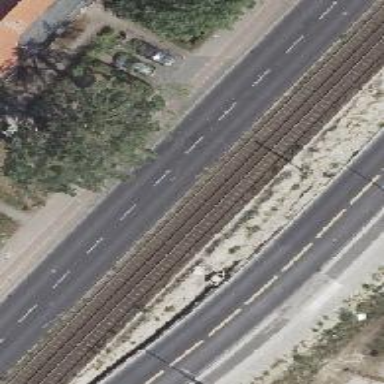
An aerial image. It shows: Tram stop.